Field crop: tomato
Growth stage: 2
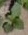
Species: solanum